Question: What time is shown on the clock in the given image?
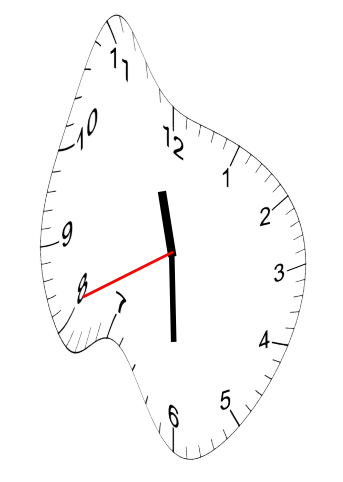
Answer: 11:29:41